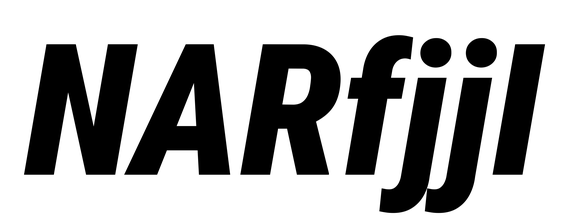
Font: Roboto-Italic_Condensed_Black_Italic